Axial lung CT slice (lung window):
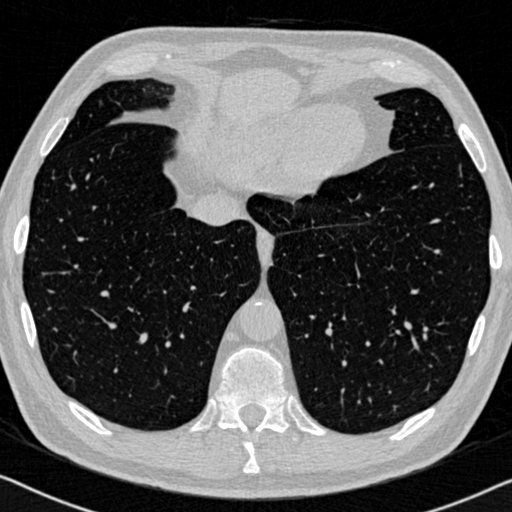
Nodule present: no